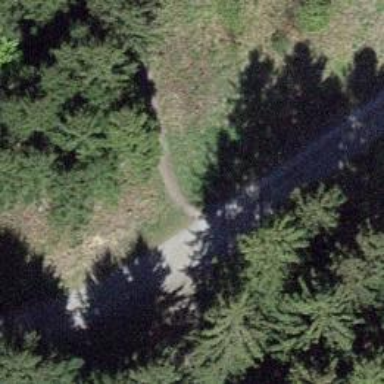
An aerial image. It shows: Unpaved path.